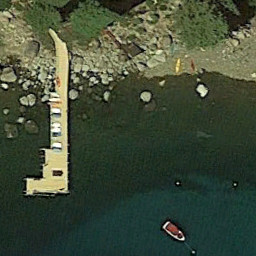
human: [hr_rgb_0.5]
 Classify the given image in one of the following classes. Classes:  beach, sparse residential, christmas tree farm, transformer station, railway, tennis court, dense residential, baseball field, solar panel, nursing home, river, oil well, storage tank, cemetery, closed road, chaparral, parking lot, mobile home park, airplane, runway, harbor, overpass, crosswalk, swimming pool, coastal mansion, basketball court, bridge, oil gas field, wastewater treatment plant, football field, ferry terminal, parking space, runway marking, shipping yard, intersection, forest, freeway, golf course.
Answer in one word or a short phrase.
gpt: ferry terminal